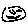
Label: smiley face